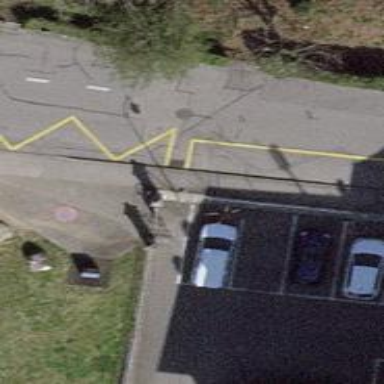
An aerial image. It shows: Entrance with barrier.